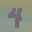
Label: 4